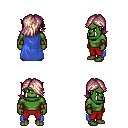
a pixel art fantasy rpg character, male body template, orc, green skin, blue cape, red pants, white blonde swoop hairstyle, cloth bracers, four views (front, back, left, right), 2x2 character sprite sheet, small pixel art, hard edges, no anti-aliasing